Question: I'm trying to import excel files but it always give me this error:
'''
PHPExcel_Exception
Row 2 is out of range (2 - 1)
'''
I'm using Laravel 4 and here's my code:
'''
public function postExcel()
{
$file = Input::file('file');
$destinationPath = public_path() .'/uploads/temp/';
$filename = str_replace(' ', '_', $file->getClientOriginalName());
$file->move($destinationPath, $filename);
$result = Excel::selectSheets('Sheet1')->load($destinationPath)->get();
echo "<pre>";
var_dump($result->toArray());
exit;
}
'''
This is my dummy excel file:

I've tried to google this but for other it seems like it only occurs when the sheet is more than one, but it's not like that in my case.
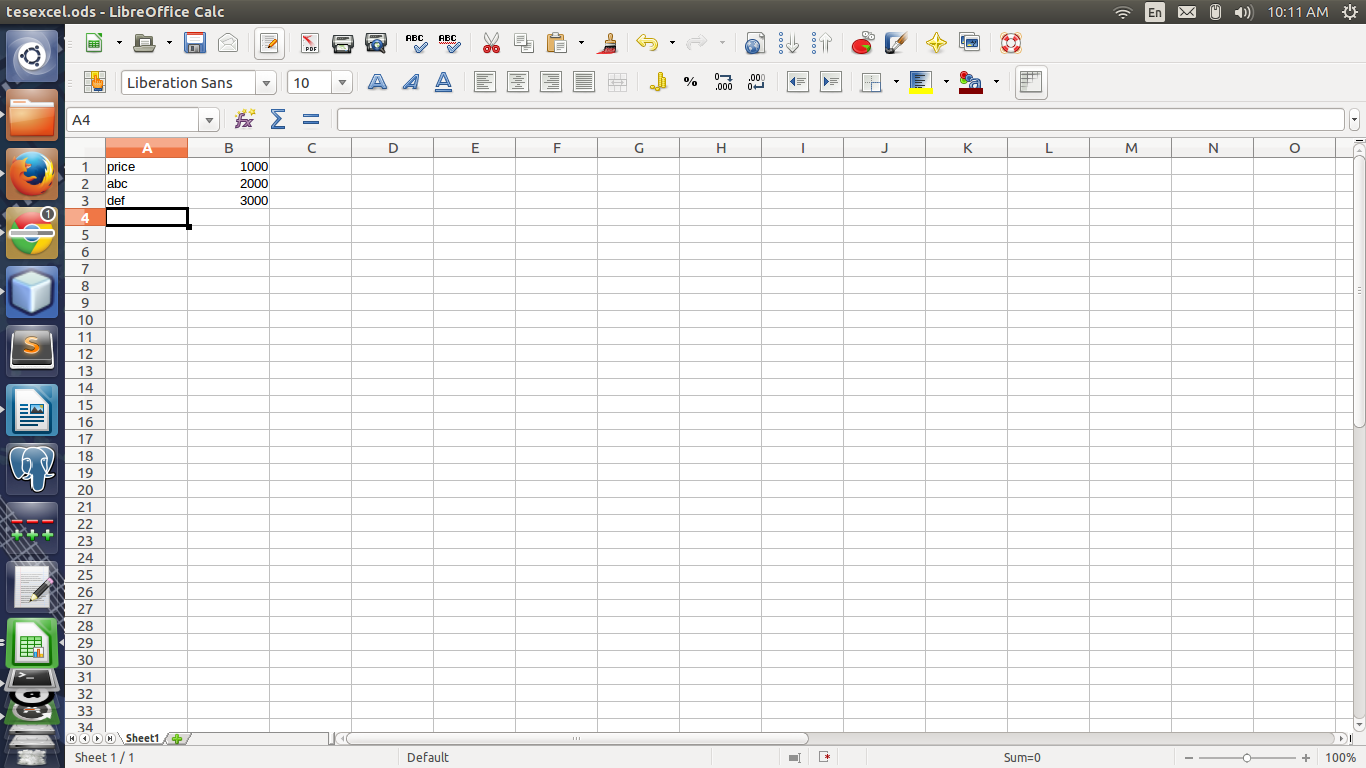
Answer: You need to 'load($destinationPath . $filename)', not 'load($destinationPath)' - the directory isn't an Excel file. :-)